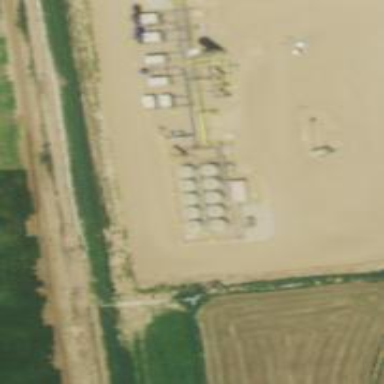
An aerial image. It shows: Storage tank with man-made structure.